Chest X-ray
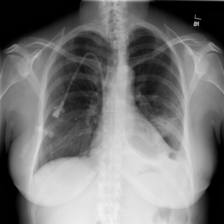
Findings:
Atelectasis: negative
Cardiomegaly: negative
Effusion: negative
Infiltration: negative
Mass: positive
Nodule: negative
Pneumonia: negative
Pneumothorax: negative
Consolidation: negative
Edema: negative
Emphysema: negative
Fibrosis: negative
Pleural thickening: negative
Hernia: negative